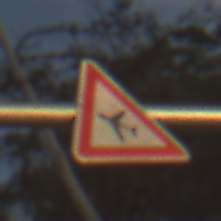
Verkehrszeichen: FlugbetriebRechts
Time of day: SunriseSunset
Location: Outdoor (Nature)
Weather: PartlyCloudy
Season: NotSpecified
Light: Natural